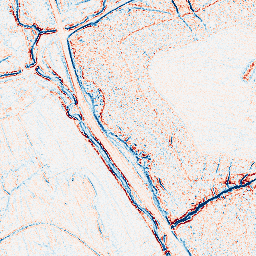
Category: edge_preserving
Decomposition family: bilateral
Decomposition parameters: d: 5
sigma_color: 100
sigma_space: 25
Upsampling method: edge_directed
Upsampling parameters: scale: 2
Upsampling scale: 2